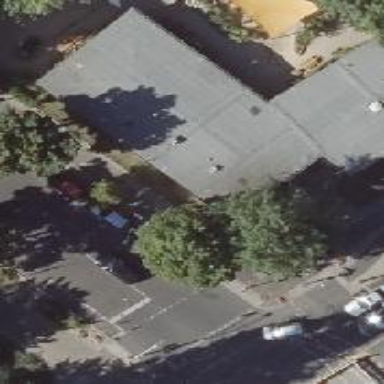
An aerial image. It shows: Flat roof kindergarten building.